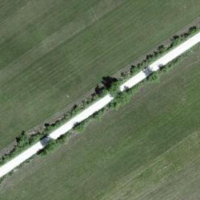
EUNIS habitat code: 21
Species observed at this site:
Lysimachia vulgaris